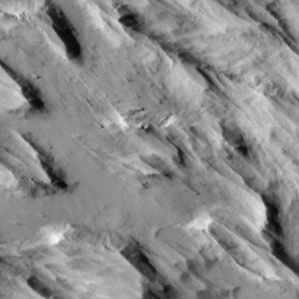
Label: non_frost